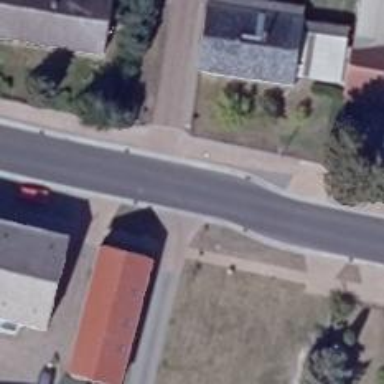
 and there is cycle track on both sides as well."